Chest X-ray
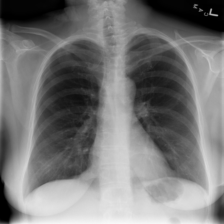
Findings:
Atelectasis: negative
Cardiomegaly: negative
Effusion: negative
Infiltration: negative
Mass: negative
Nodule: negative
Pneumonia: negative
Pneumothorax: negative
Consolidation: negative
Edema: negative
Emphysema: negative
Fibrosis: negative
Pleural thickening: negative
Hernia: negative